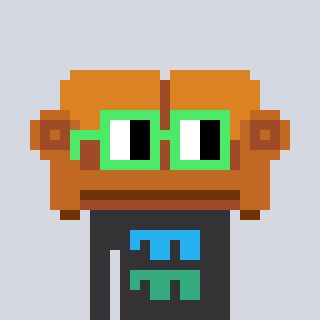
a pixel art character with square light green glasses, a couch-shaped head and a grayscale-colored body on a cool background